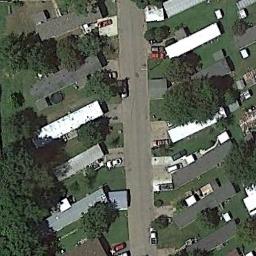
Label: residential